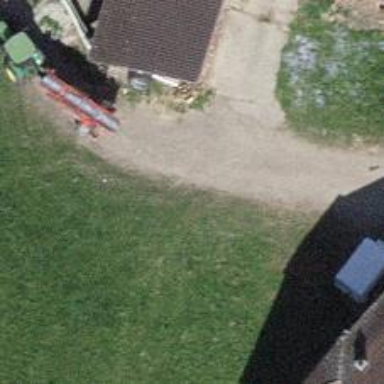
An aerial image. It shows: Farm.